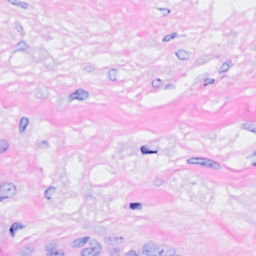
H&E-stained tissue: Breast